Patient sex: F
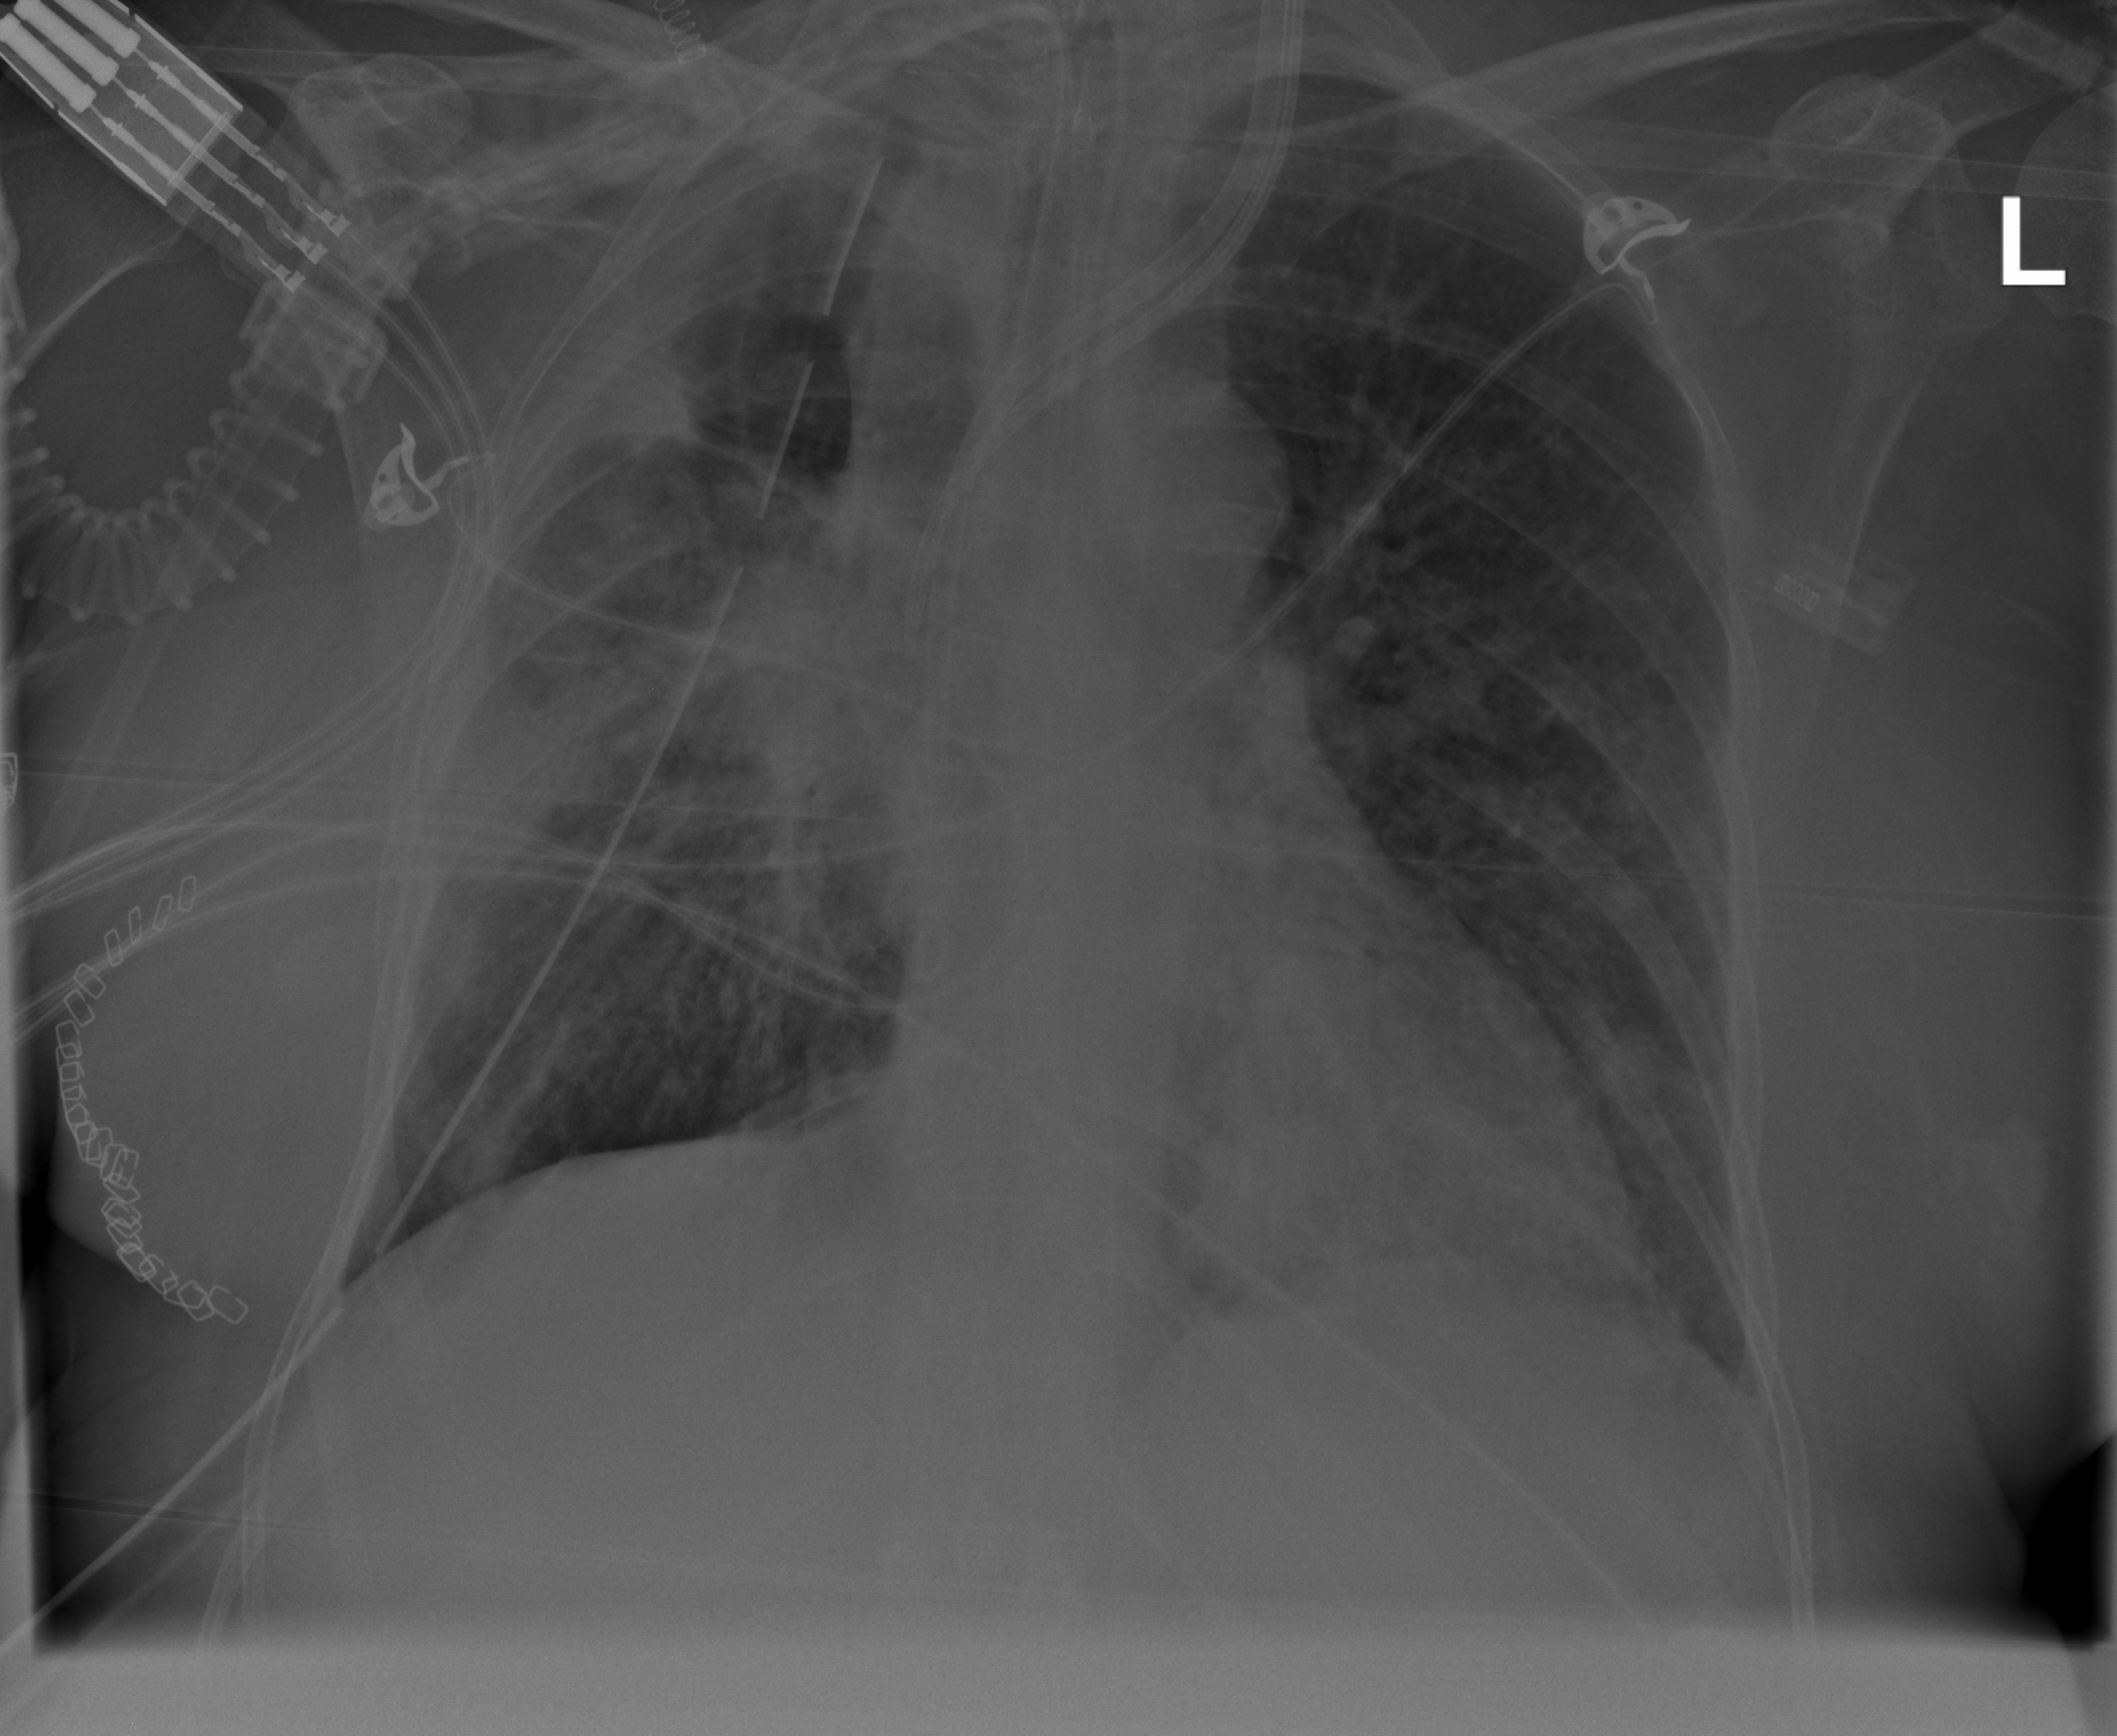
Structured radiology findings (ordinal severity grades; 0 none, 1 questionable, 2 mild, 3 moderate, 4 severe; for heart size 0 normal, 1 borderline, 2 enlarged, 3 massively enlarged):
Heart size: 0
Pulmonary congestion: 2
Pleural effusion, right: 3
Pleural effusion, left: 2
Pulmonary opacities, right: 3
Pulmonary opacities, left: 2
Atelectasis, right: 3
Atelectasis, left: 2